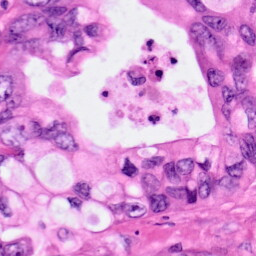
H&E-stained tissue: Pancreatic